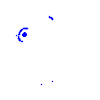
Particle: electron